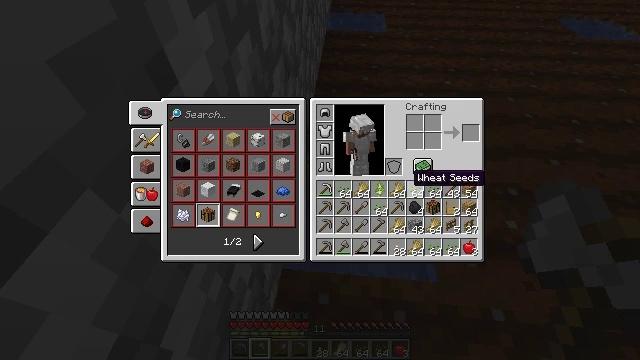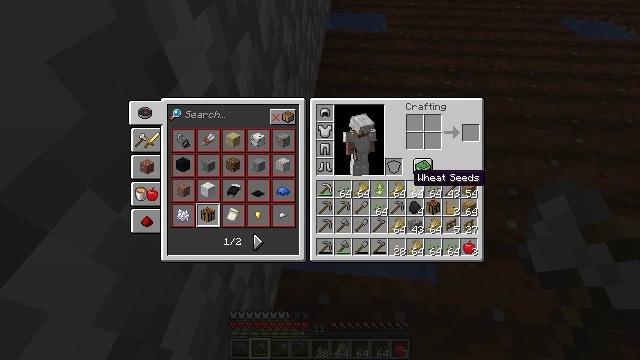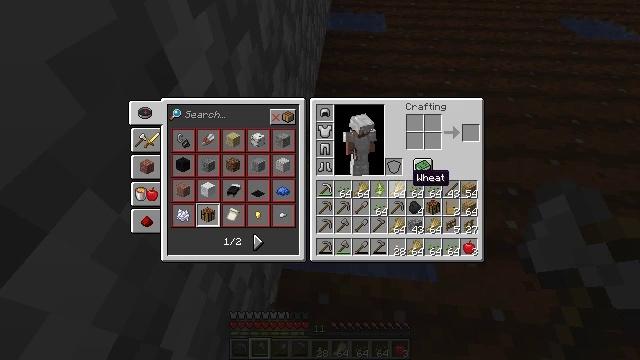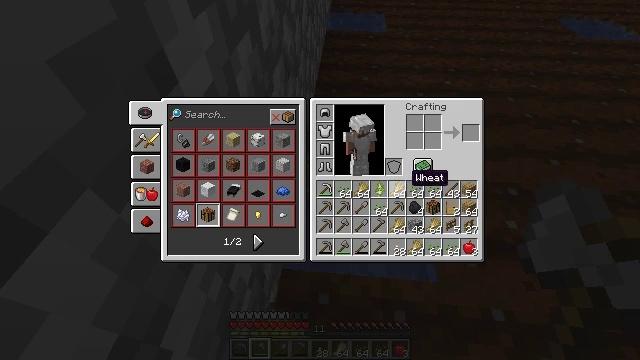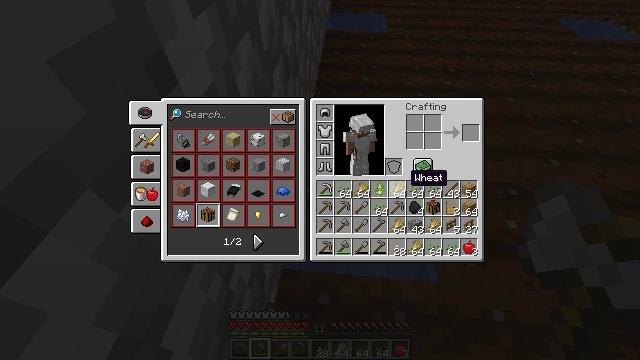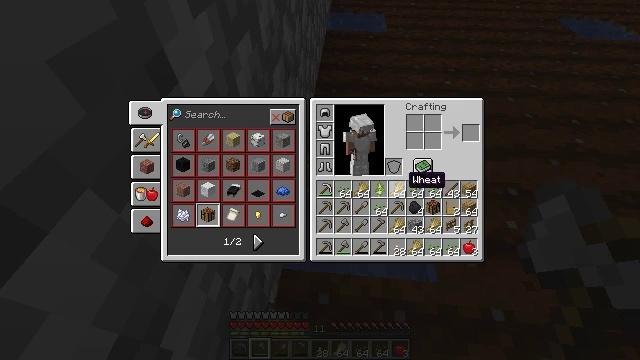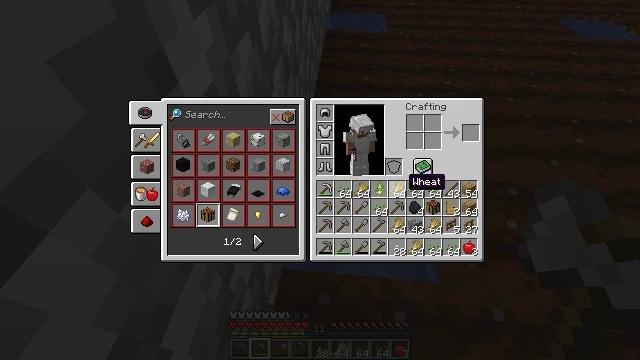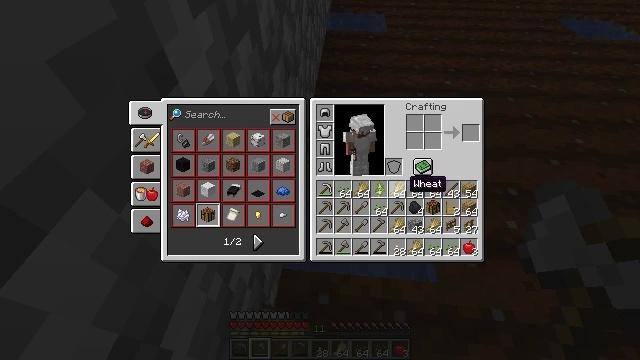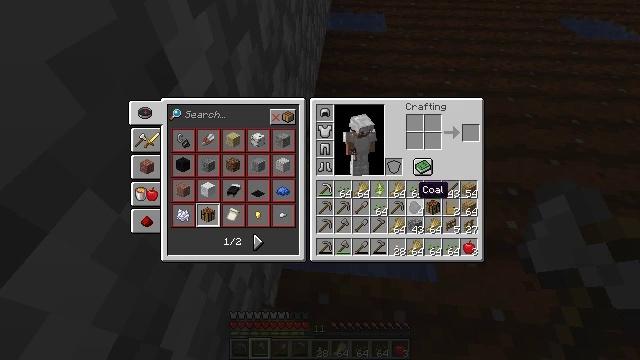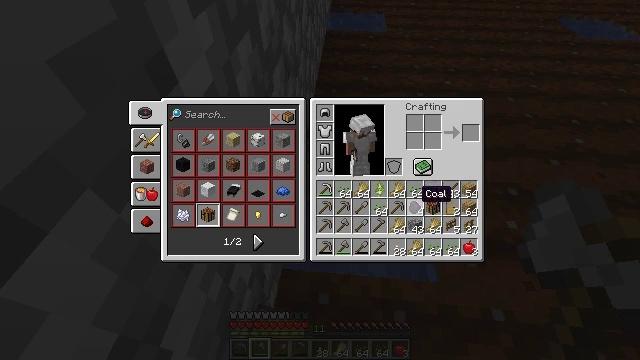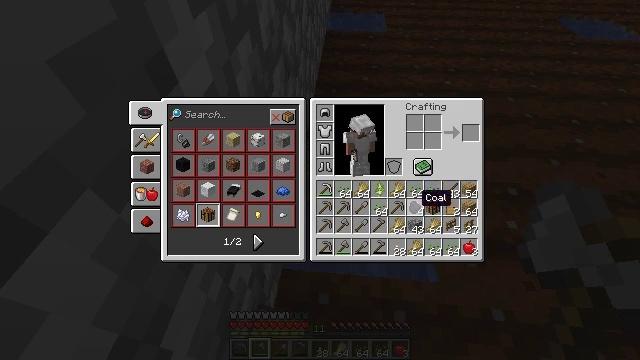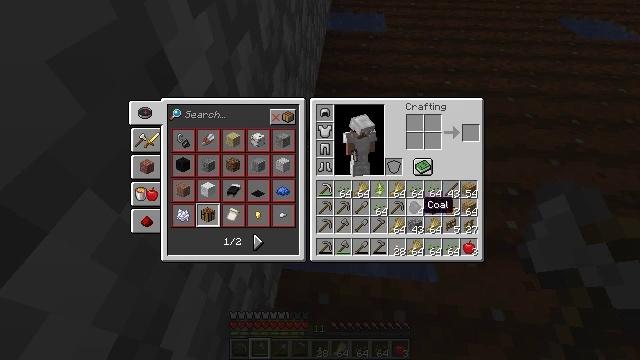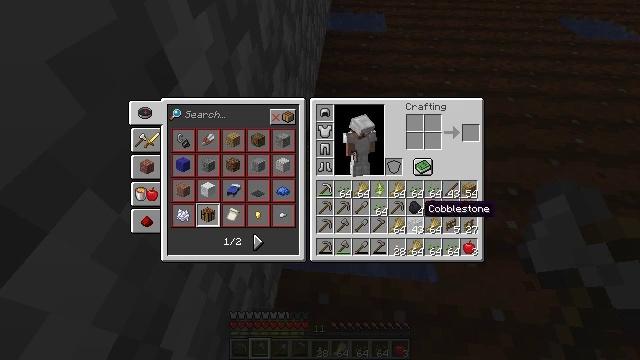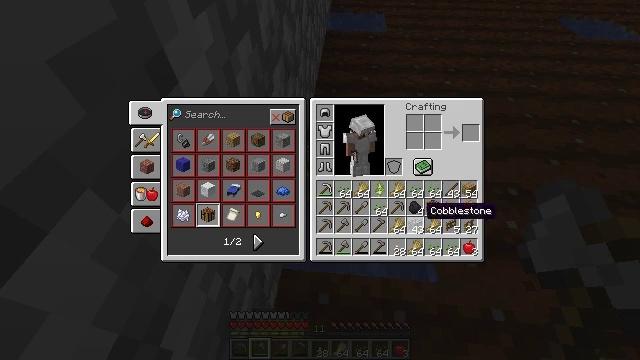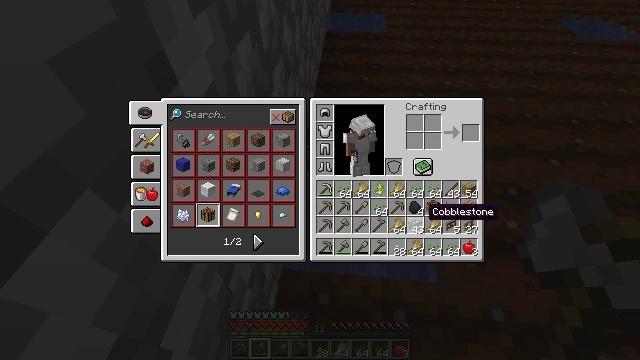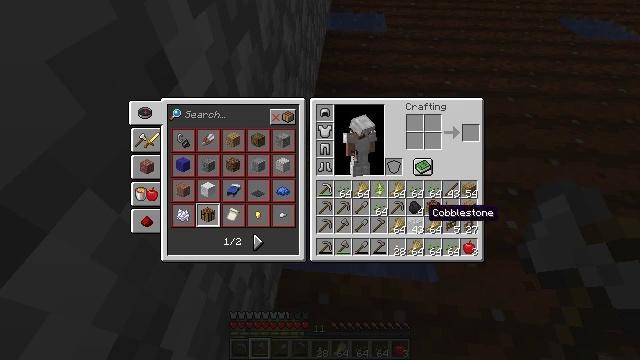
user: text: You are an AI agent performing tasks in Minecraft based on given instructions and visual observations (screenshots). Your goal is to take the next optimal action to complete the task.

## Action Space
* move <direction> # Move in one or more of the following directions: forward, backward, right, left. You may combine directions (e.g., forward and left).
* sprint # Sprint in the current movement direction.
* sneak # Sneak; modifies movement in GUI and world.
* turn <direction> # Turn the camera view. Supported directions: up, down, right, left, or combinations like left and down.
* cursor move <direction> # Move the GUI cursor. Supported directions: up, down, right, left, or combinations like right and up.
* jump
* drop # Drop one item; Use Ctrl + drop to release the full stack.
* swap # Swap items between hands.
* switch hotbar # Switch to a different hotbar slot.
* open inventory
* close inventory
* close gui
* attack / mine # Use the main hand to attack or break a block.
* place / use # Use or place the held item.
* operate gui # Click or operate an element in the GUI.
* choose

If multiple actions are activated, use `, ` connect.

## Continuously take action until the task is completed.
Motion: motion action
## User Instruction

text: Drop wheat from the inventory.
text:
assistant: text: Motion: no_op
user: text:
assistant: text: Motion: no_op
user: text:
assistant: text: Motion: no_op
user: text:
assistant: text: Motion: no_op
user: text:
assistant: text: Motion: no_op
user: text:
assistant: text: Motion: no_op
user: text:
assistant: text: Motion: no_op
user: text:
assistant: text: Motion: cursor move right
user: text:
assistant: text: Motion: no_op
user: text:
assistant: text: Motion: no_op
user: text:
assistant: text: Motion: no_op
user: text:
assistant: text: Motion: no_op
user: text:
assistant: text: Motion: no_op
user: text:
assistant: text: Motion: no_op
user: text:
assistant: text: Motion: no_op
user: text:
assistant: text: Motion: cursor move down
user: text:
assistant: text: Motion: no_op
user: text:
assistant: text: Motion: cursor move left
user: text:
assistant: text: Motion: cursor move left and up
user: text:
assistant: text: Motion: no_op
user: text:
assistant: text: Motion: no_op
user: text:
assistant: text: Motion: no_op
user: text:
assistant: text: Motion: no_op
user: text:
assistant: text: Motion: no_op
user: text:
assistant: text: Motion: no_op
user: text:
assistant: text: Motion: no_op
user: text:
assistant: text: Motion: no_op
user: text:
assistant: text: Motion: no_op
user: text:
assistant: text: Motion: cursor move right
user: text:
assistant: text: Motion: cursor move right